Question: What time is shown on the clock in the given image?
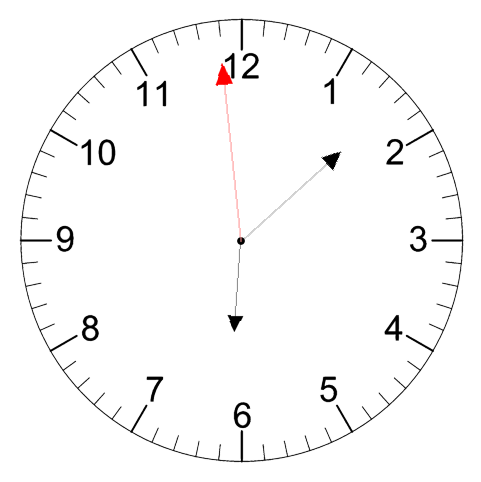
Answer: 06:07:59